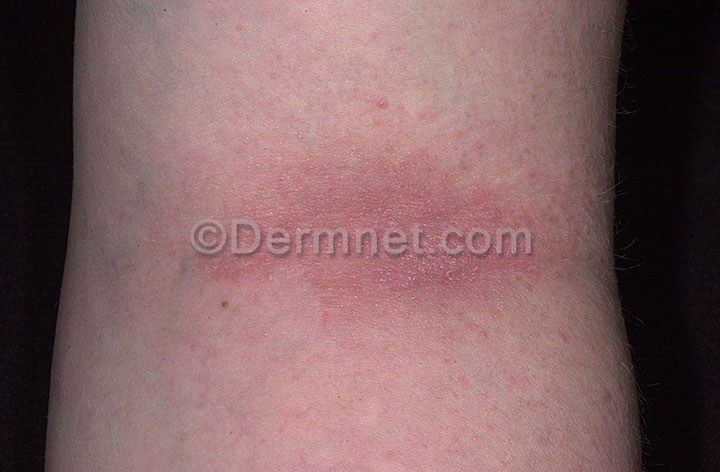
Disease: Atopic Dermatitis Photos